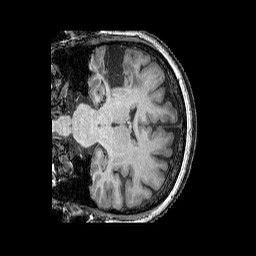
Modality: T1w
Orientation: coronal
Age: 59
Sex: female
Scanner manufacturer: siemens
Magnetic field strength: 3 T
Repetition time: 2.25 s
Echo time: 0.00411 s